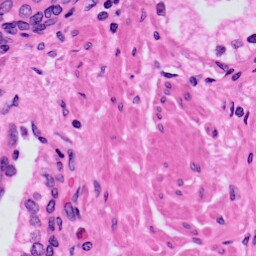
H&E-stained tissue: Prostate